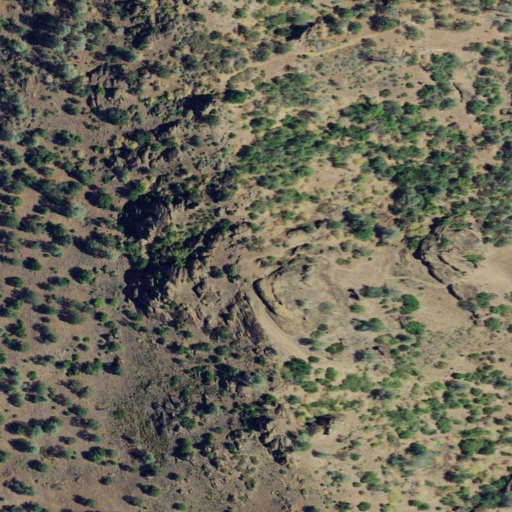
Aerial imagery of mountain in California named Bear Valley Buttes containing shrub, evergreen forest, and grassland